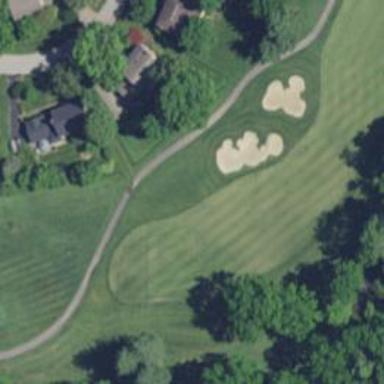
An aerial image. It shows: View of golf hole.